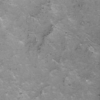
Label: not_dusty